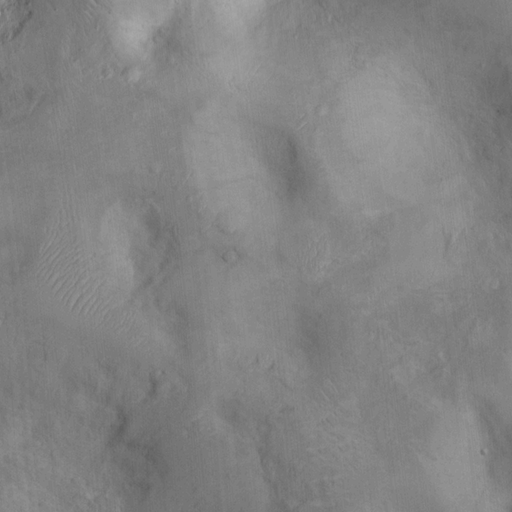
Classes present: Background, Cone